Question: in my app say i have 2 pages on click on next button(using push view controller) in page 1 it ill navigate to 2nd page , in the 2nd page i have a download(UIButton , not in the navigation bar) button , on click of that i need to hide the back button
if back button is created by us we can hide it by using the following code
self.navigationItem.leftBarButtonItem = nil;
but i am not getting how to hide that back button,,can any one help me, thanx in advance
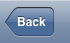
Answer: You can hide the back button using the following code:
'''
[self.navigationItem setHidesBackButton:YES animated:YES];
'''
See this answer for more details:
<URL>